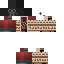
A female skeleton skin with dark skin, wearing brown helmet dressed in a red robe top and brown pants, featuring a closed mouth.